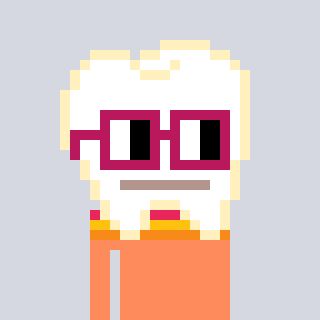
a pixel art character with square dark red glasses, a tooth-shaped head and a peachy-colored body on a cool background